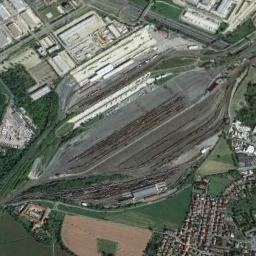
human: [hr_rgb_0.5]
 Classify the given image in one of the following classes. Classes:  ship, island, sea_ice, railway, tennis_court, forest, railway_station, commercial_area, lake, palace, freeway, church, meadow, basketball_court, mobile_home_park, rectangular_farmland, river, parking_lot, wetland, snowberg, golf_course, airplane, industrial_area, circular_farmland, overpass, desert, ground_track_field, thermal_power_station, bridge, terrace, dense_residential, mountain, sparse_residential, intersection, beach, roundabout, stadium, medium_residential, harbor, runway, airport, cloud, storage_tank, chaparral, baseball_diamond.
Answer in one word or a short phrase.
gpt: railway_station